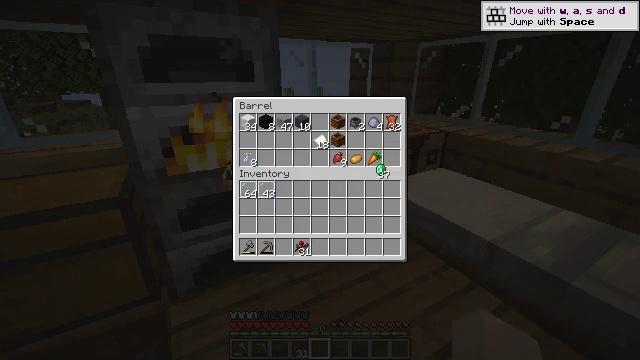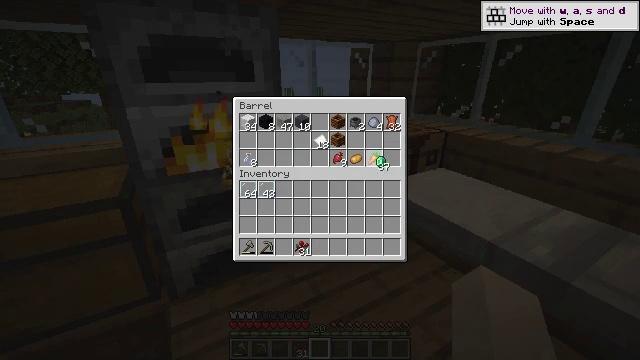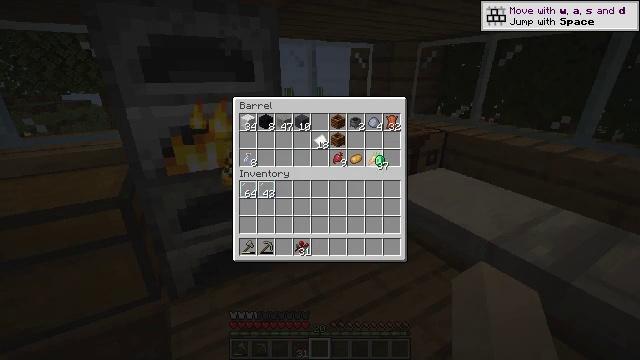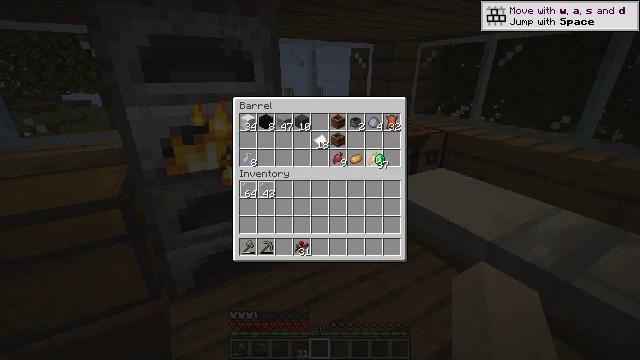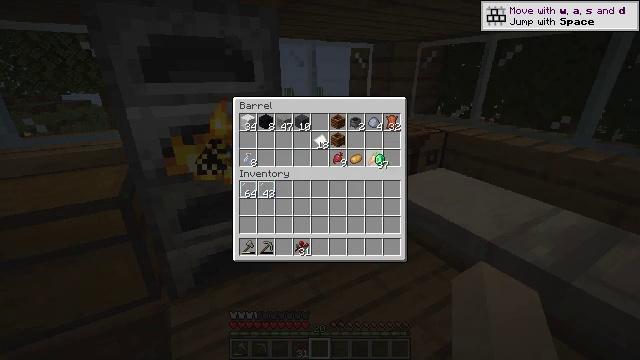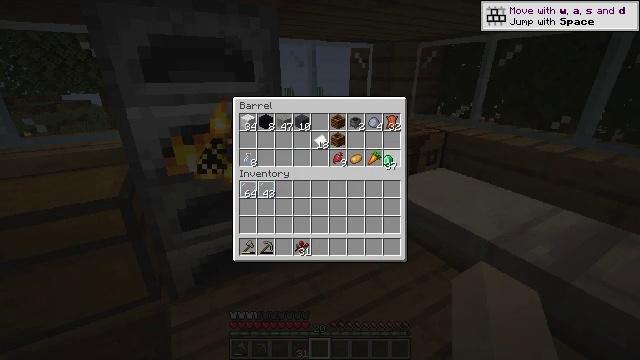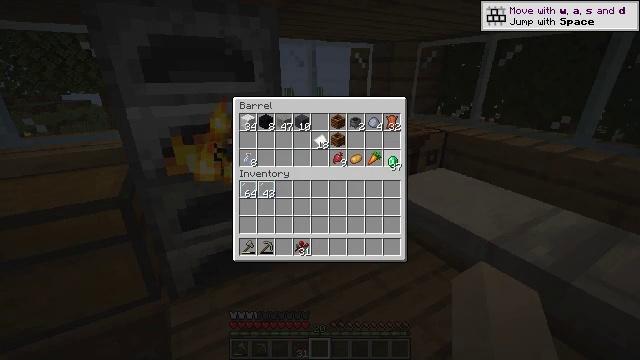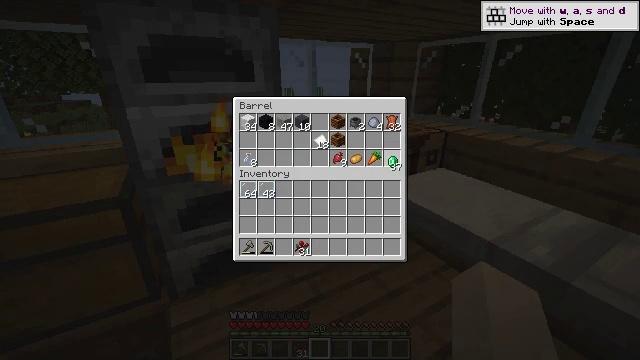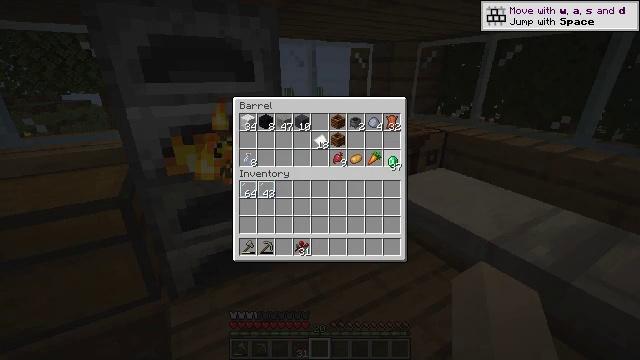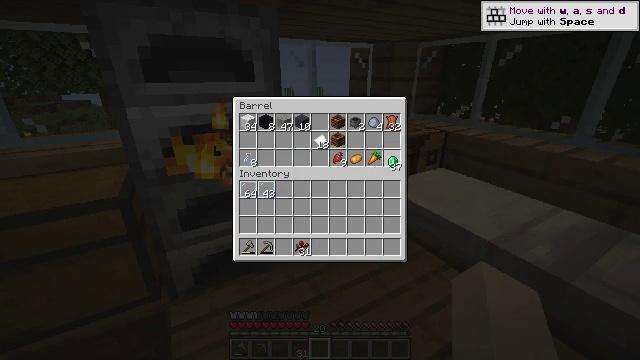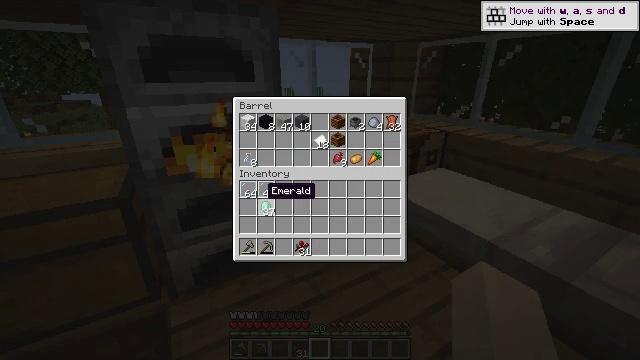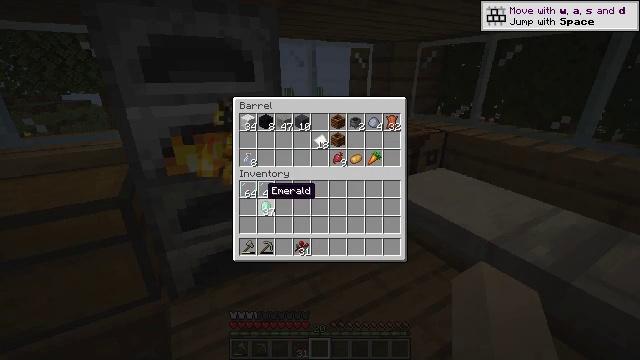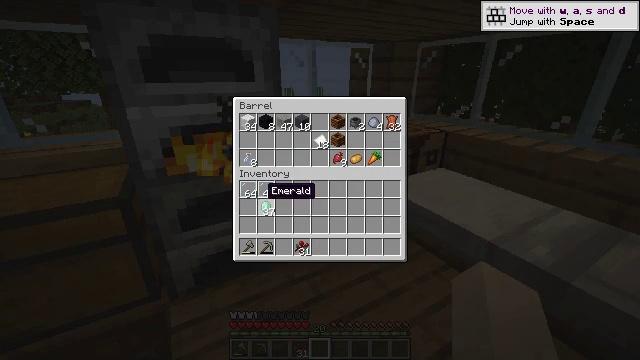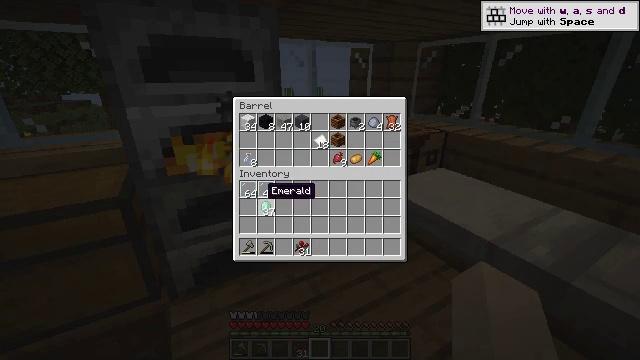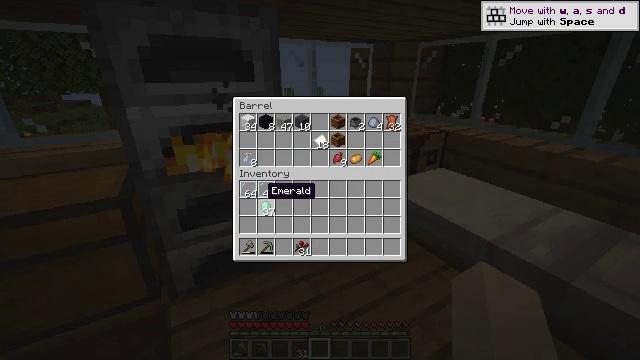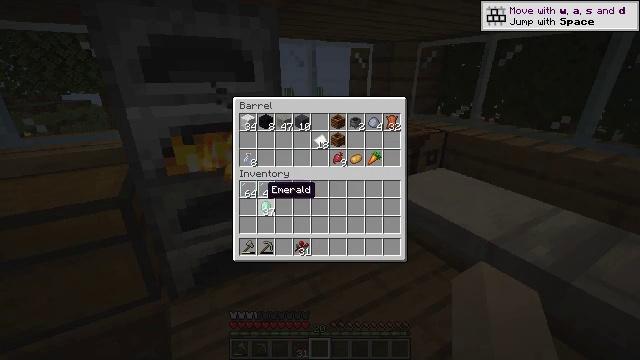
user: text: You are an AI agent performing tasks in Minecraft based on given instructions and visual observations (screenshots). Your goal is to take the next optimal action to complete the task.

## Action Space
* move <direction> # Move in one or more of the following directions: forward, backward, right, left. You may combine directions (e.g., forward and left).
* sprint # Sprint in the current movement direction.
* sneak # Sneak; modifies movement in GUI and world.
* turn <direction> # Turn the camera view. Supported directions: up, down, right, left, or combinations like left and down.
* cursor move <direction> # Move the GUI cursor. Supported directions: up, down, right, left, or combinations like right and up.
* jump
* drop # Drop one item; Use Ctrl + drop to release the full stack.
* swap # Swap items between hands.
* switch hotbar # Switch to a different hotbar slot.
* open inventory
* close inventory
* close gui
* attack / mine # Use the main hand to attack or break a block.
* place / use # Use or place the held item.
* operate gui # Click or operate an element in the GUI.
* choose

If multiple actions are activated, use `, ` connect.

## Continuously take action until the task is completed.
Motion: motion action
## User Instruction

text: Break the pumpkin to collect it.
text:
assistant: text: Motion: cursor move up
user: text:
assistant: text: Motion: no_op
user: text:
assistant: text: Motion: no_op
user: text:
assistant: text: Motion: no_op
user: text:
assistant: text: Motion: cursor move right
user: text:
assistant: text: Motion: no_op
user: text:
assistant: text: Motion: no_op
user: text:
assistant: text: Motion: operate gui
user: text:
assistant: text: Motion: operate gui
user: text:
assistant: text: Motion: cursor move left and down
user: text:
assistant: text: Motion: no_op
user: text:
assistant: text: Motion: no_op
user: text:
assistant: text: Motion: no_op
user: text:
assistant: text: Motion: no_op
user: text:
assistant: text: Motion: no_op
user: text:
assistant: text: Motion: no_op
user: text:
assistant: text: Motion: no_op
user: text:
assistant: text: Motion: no_op
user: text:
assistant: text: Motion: no_op
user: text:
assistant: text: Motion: cursor move right
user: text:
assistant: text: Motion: cursor move right and up
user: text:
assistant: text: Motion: cursor move right and up
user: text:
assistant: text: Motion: no_op
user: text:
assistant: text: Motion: no_op
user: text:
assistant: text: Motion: cursor move left and down
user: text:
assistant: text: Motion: cursor move left and down
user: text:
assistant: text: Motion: cursor move left and down
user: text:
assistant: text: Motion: no_op
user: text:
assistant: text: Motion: no_op
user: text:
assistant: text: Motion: no_op